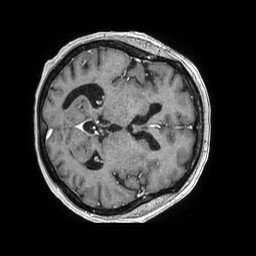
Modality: T1w
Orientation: axial
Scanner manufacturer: philips
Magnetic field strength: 1.5 T
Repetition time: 0.007753 s
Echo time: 0.003589 s